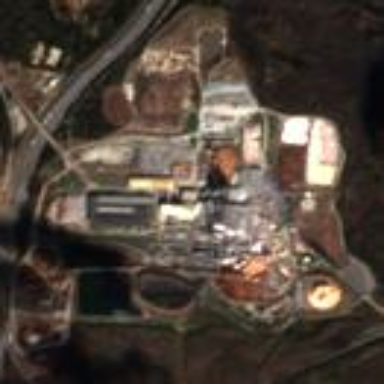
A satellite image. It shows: Industrial area with paper mill.